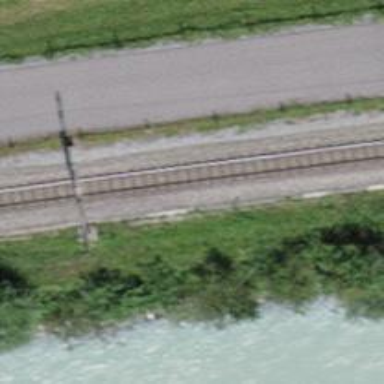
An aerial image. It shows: Narrow-gauge railway track electrified by contact line.